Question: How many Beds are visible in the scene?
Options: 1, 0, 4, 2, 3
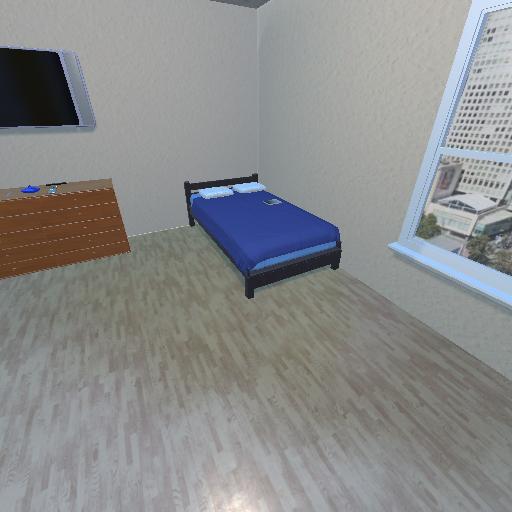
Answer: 1